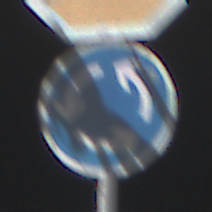
Verkehrszeichen: Kreisverkehr
Zusatzzeichen oben: Stop
Umgebung: Outdoor, Suburban
Tageszeit: MorningAfternoon
Wetter: Clear
Licht: Natural
Jahreszeit: NotSpecified
Kontrast: HighContrast